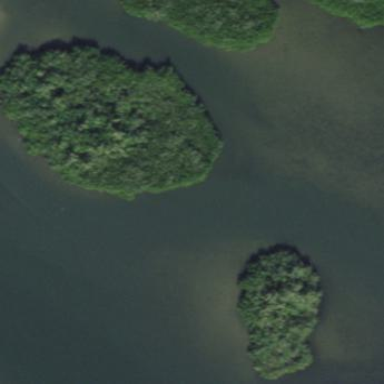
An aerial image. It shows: Islet.